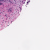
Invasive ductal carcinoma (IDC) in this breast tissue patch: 1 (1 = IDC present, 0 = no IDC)